Aerial crown-view tile of a tropical tree (Barro Colorado Island, Panama), acquired 20250217:
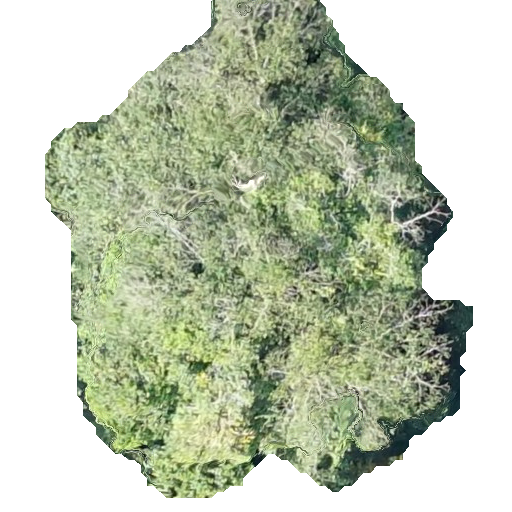
Species: Hura crepitans
GBIF accepted scientific name: Hura crepitans
Crown area: 226.978 m²